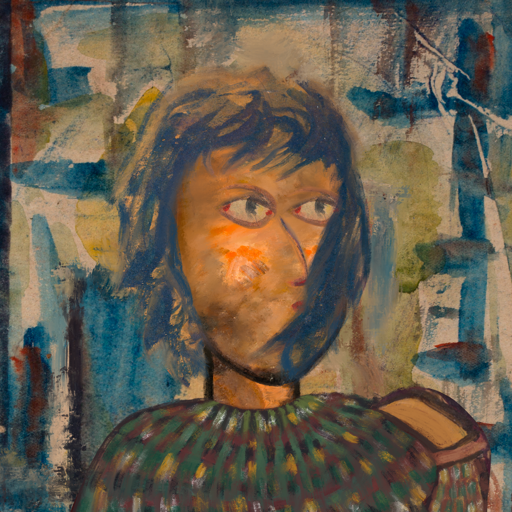
Background: Orphan, Head And Neck Side: Gypsy_Queen, Face Side: GypsyMother, Bust: After_Raid, Hair Side: In_The_Sun, Head Accessory: Blank, Second Necklace: Blank, Necklace: Blank, Baby: Blank